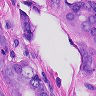
Metastatic tissue present: yes